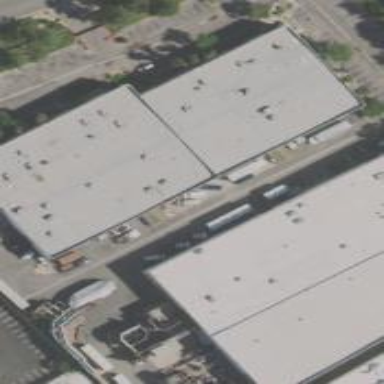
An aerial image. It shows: Warehouse.